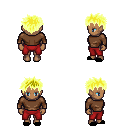
a pixel art fantasy rpg character, female body template, human, dark skin, brown long-sleeve shirt, red pants, gold bedhead hairstyle, black slippers, four views (front, back, left, right), 2x2 character sprite sheet, small pixel art, hard edges, no anti-aliasing